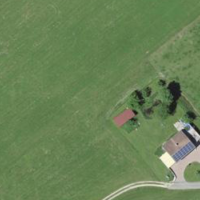
EUNIS habitat code: 52
Species observed at this site:
Melittis melissophyllum